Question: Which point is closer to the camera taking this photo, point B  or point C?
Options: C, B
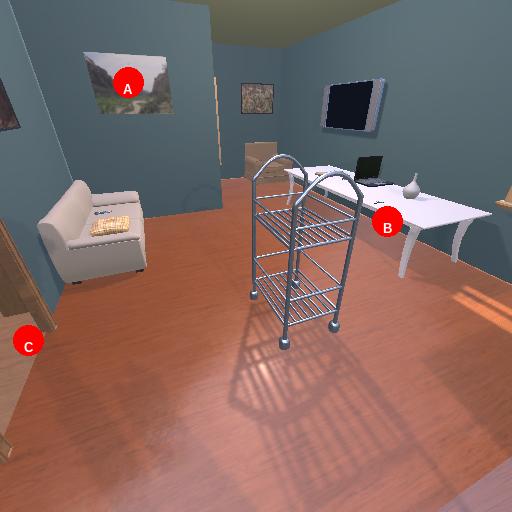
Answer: C